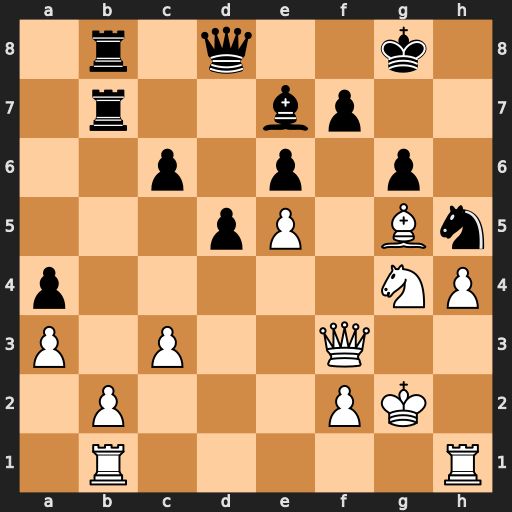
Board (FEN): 1r1q2k1/1r2bp2/2p1p1p1/3pP1Bn/p5NP/P1P2Q2/1P3PK1/1R5R
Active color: w
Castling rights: -
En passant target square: -
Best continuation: Nh6+ Kh8 Nxf7+